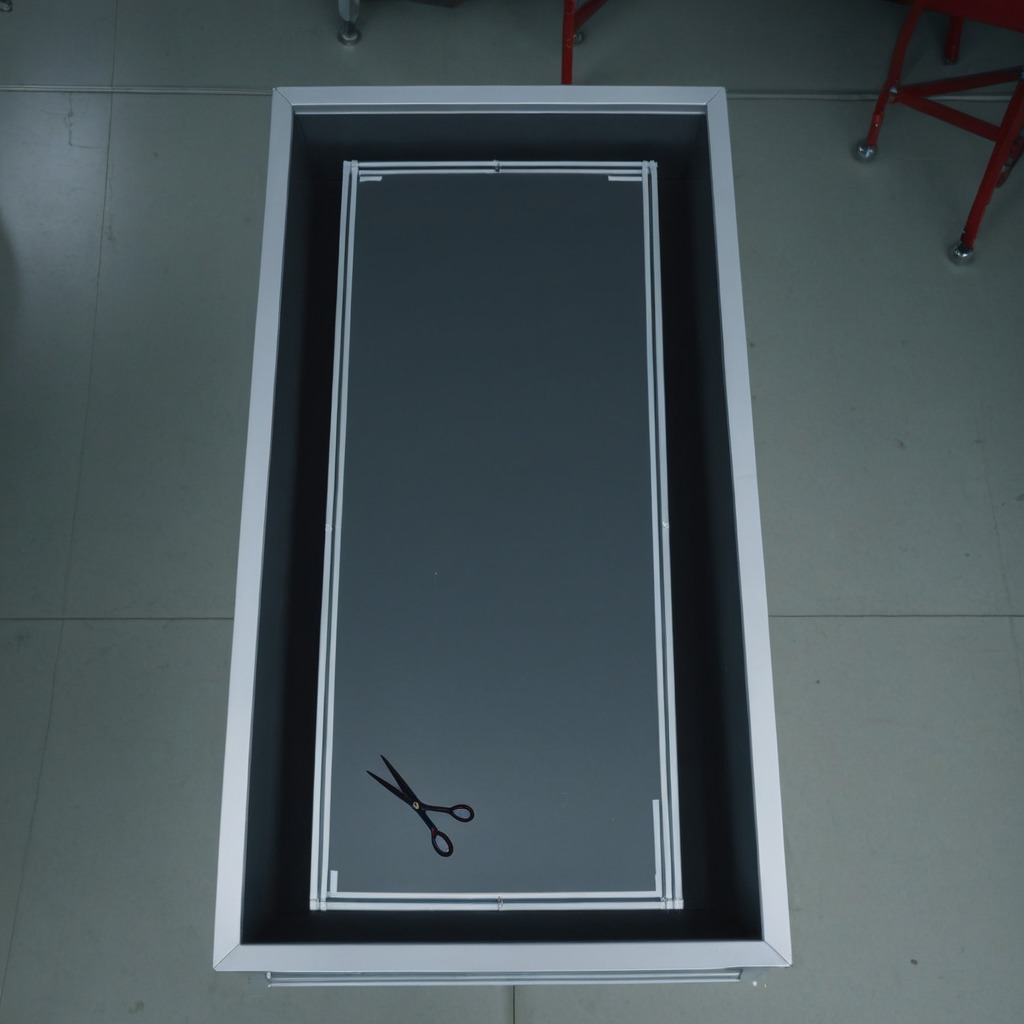
A scissor lies on the toolbox surface in an airplane hangar workshop.